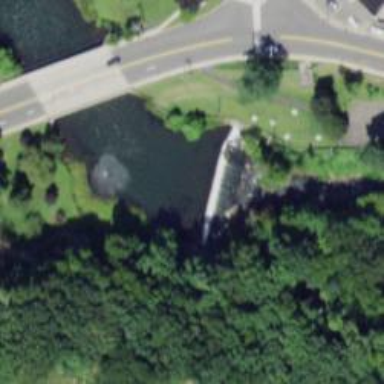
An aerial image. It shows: Weir along the waterway.